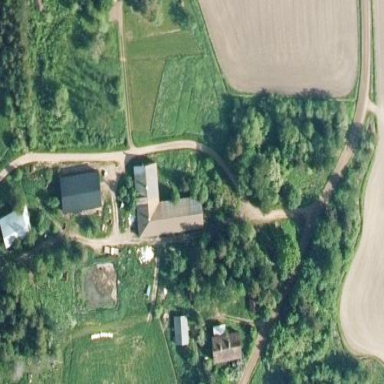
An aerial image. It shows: Farmyard area.